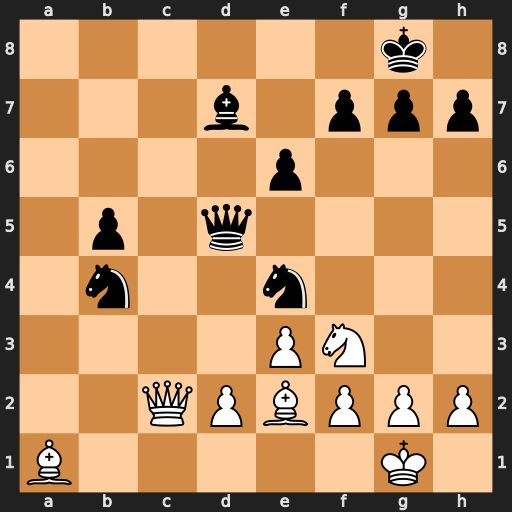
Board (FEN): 6k1/3b1ppp/4p3/1p1q4/1n2n3/4PN2/2QPBPPP/B5K1
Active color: w
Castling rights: -
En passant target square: -
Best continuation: Qb2 f6 Qxb4